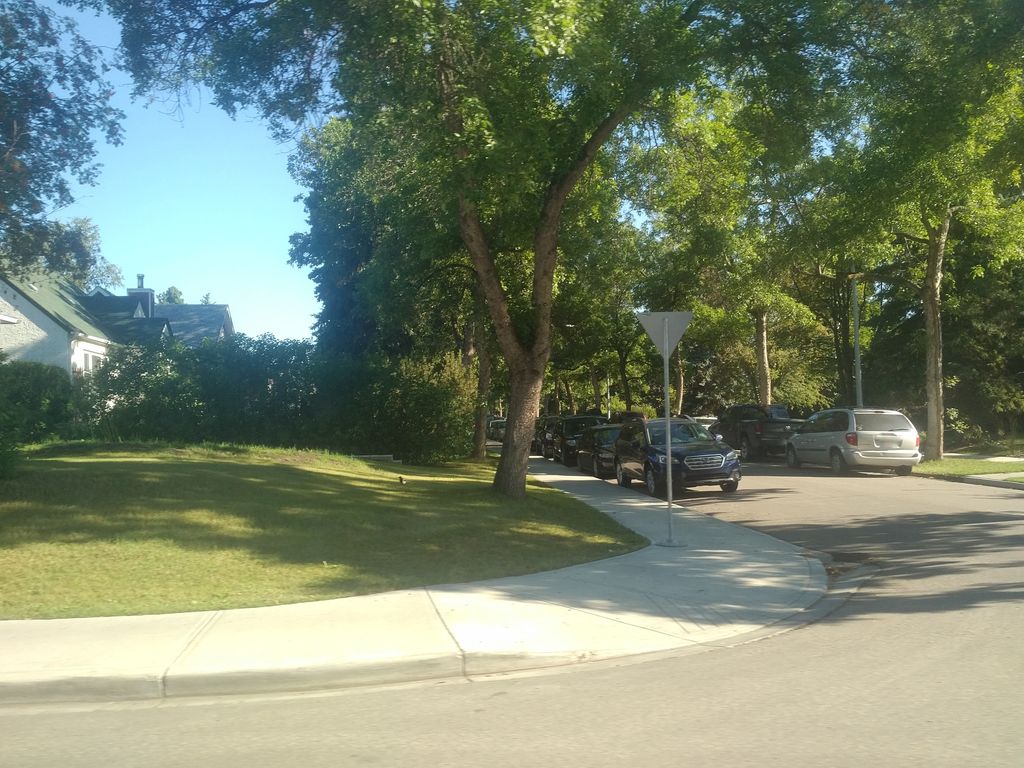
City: edmonton